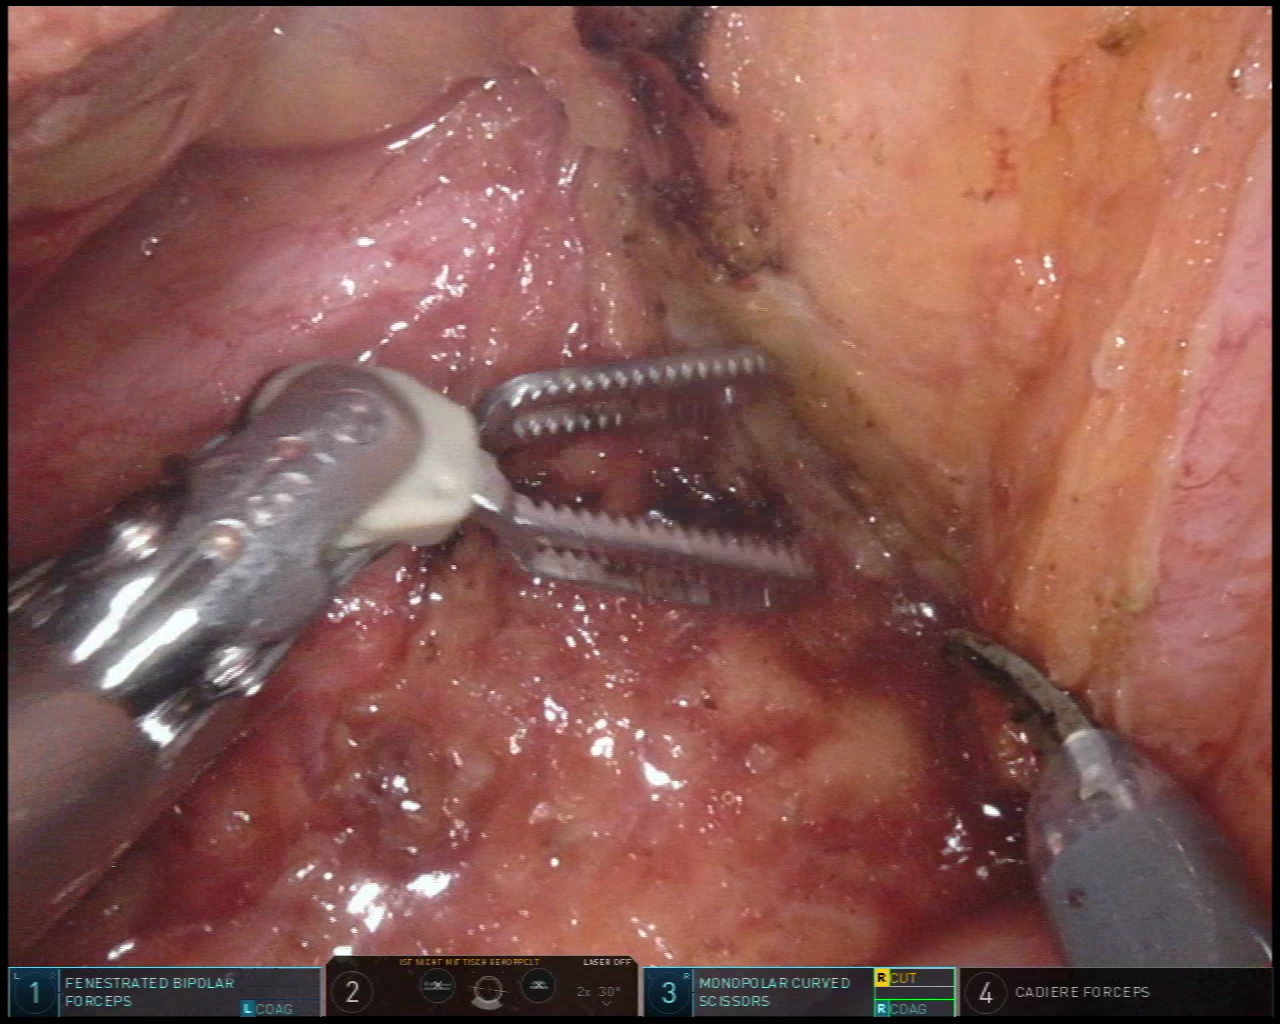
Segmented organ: ureter
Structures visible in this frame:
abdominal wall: no
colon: no
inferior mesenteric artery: no
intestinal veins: no
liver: no
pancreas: no
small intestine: yes
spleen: no
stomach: no
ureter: yes
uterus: no
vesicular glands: no